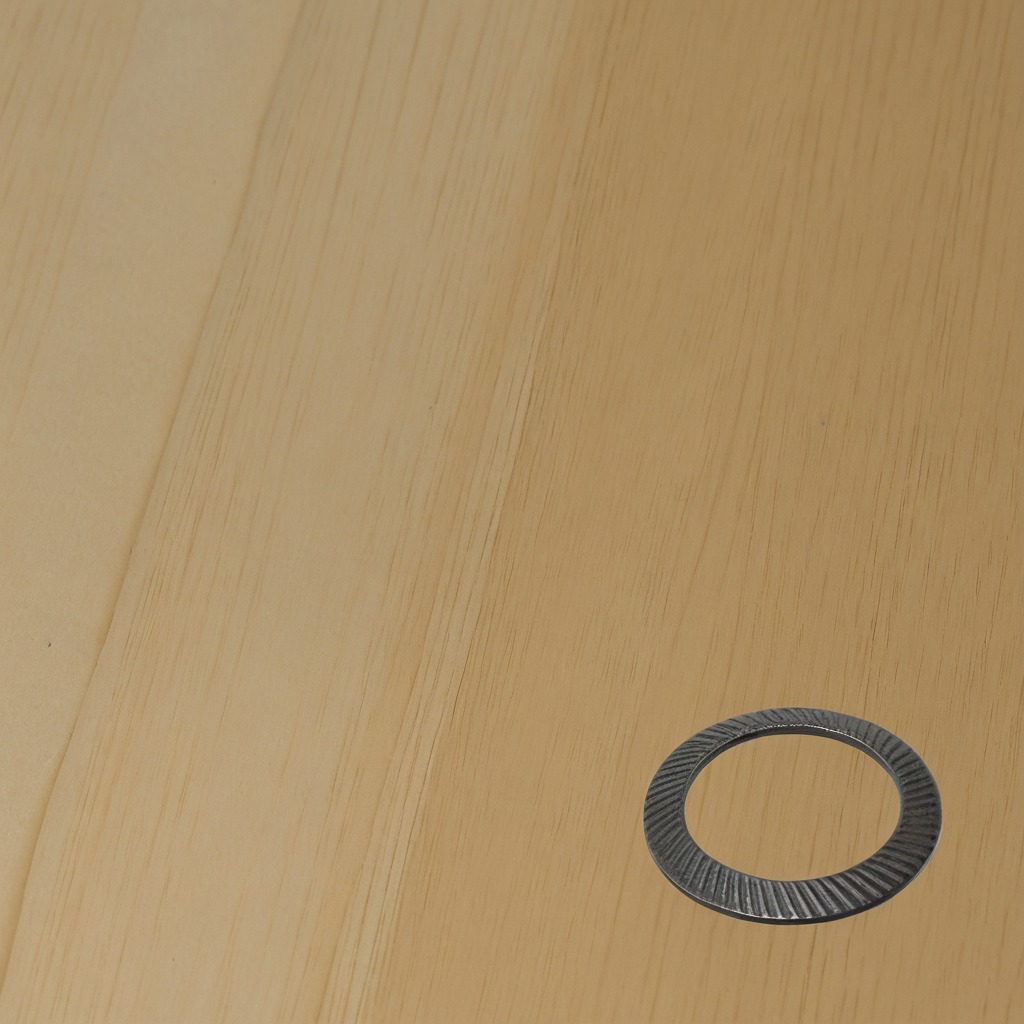
A flat metal washer lies on the plywood surface in a paint workshop lit by afternoon window light.